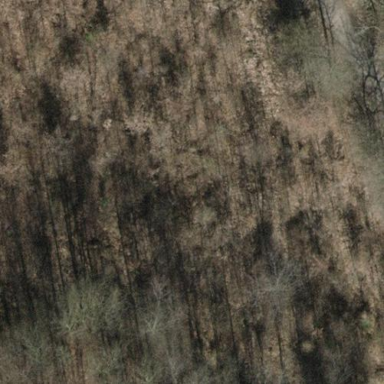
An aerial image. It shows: Patch of scrub vegetation.